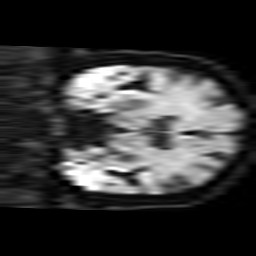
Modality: TRACE
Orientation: coronal
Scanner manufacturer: philips
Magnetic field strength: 3 T
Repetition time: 3.747 s
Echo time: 0.05989 s